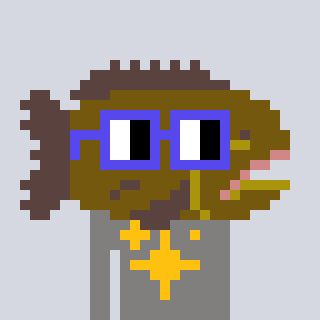
a pixel art character with square blue glasses, a grouper-shaped head and a bluegrey-colored body on a cool background